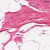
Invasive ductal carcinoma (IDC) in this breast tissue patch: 0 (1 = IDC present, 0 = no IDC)